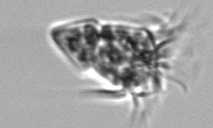
Label: Strombidium_inclinatum